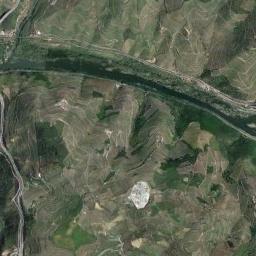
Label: river